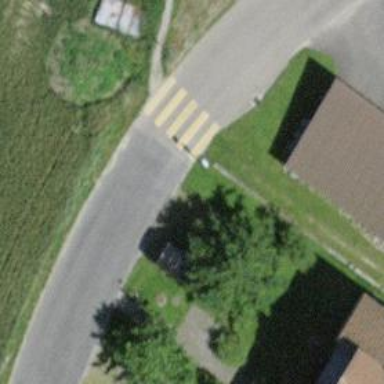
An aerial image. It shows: Marked zebra crossing on the road.